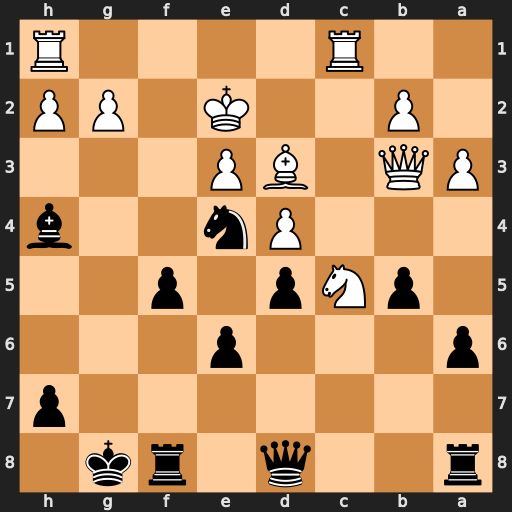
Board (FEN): r2q1rk1/7p/p3p3/1pNp1p2/3Pn2b/PQ1BP3/1P2K1PP/2R4R
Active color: b
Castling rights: -
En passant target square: -
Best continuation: Qg5 Bxe4 fxe4